Question: Here is how I'm changing the background color of sherlock actionbar overflow-dropdown menu. How can I change the dropdown item text color and gravity? Please help me. Currently the text color is black.
'''
<style name="AppBaseTheme" parent="@style/Theme.Sherlock.Light.ForceOverflow">
</style>
<!-- Application theme. -->
<style name="AppTheme" parent="AppBaseTheme">
<item name="android:actionOverflowButtonStyle">@style/CustomActionOverFlowStyle</item>
<item name="actionOverflowButtonStyle">@style/CustomActionOverFlowStyle</item>
<item name="actionButtonStyle">@style/CustomActionButtonStyle</item>
<item name="android:actionButtonStyle">@style/CustomActionButtonStyle</item>
<item name="android:dropDownListViewStyle">@style/CustomDropDownListView</item>
<item name="dropDownListViewStyle">@style/CustomDropDownListView</item>
</style>
<style name="CustomDropDownListView" parent="android:style/Widget.Holo.ListView.DropDown">
<item name="android:background">@color/abs__bright_foreground_disabled_holo_dark</item> <!-- this works -->
<item name="android:textColor">@color/white</item> <!-- but this is not working -->
<item name="android:divider">@color/app_bg_color</item>
<item name="android:dividerHeight">0.5dp</item>
<item name="android:dividerPadding">1dp</item>
<item name="android:gravity">right</item>
</style>
'''
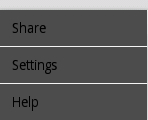
Answer: Finally solved in this way. However, I didn't test impact on other widgets on ActionBar:
'''
<item name="android:actionBarWidgetTheme">@style/CustomActionOverflowDropDownText</item>
<item name="actionBarWidgetTheme">@style/CustomActionOverflowDropDownText</item>
'''
and
'''
<style name="CustomActionOverflowDropDownText" parent="Widget">
<item name="android:textColor">@color/app_bg_color</item>
<item name="android:gravity">right</item>
</style>
'''